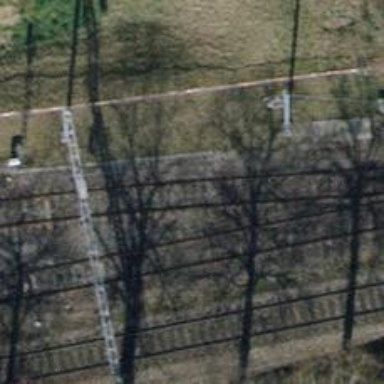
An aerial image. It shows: Rail siding with electrified tracks using contact line.